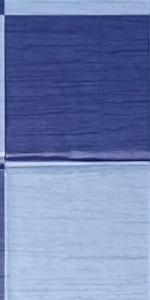
Label: Empty